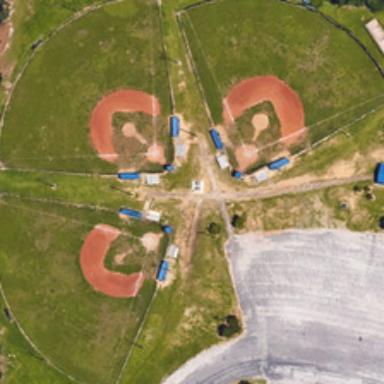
Three baseball fields are near some green trees .